Question: I am trying to get my website to be media responsive.
In standard mode this is the css code for a div:
'''
position: relative;
z-index: 10;
top: 190px;
background: rgba(0,0,0,0.5);
padding: 22px 10px 10px 10px;
margin: 0 auto;
max-width: 700px;
'''
Then when it goes to a small device, this is how the CSS should be:
'''
@media only screen and (max-width: 740px){
#outside-main-search {
position: absolute;
margin-top: 0;
top: 100%;
}
}
'''
The problem the '@media' is not overwriting the existing code so if I use dev tools this is how it's showing:

Above are the results of when the page is minimised, why is it no overriding the css code above?
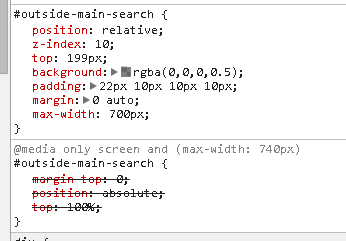
Answer: In your CSS,
is your
'''
@media only screen and (max-width: 740px)
'''
the first
'''
#outside-main-search
'''
?
Because if not, then will apply over the
(CSS is cascading style sheet, so the last one that applies is the used one)
Your chrome show that the media specific is applied BEFORE the not specific.